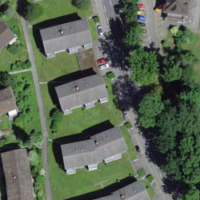
EUNIS habitat code: 54
Species observed at this site:
Cerastium glomeratum
Allium ursinum
Corvus corone
Arum maculatum
Symphoricarpos albus
Aegithalos caudatus
Buteo buteo
Pilosella officinarum
Cardamine pratensis
Carex sylvatica
Geranium robertianum
Moehringia trinervia
Vicia sepium
Chloris chloris
Anthocharis cardamines
Ajuga reptans
Oxalis corniculata
Veronica persica
Bellis perennis
Ranunculus bulbosus
Cardamine hirsuta
Prunella vulgaris
Cotinus coggygria
Ranunculus repens